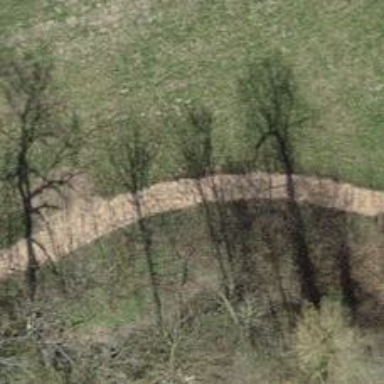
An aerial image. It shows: Path with woodchips surface.